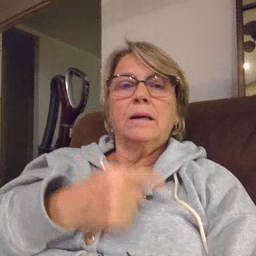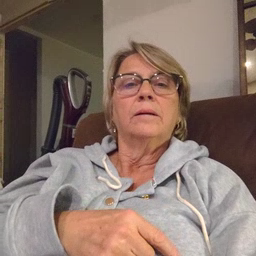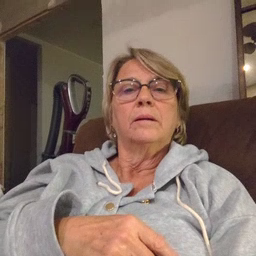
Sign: say